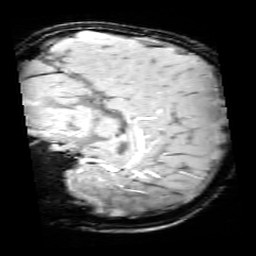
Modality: SWI
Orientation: sagittal
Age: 9
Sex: male
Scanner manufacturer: siemens
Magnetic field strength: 3 T
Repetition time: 0.027 s
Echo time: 0.02 s